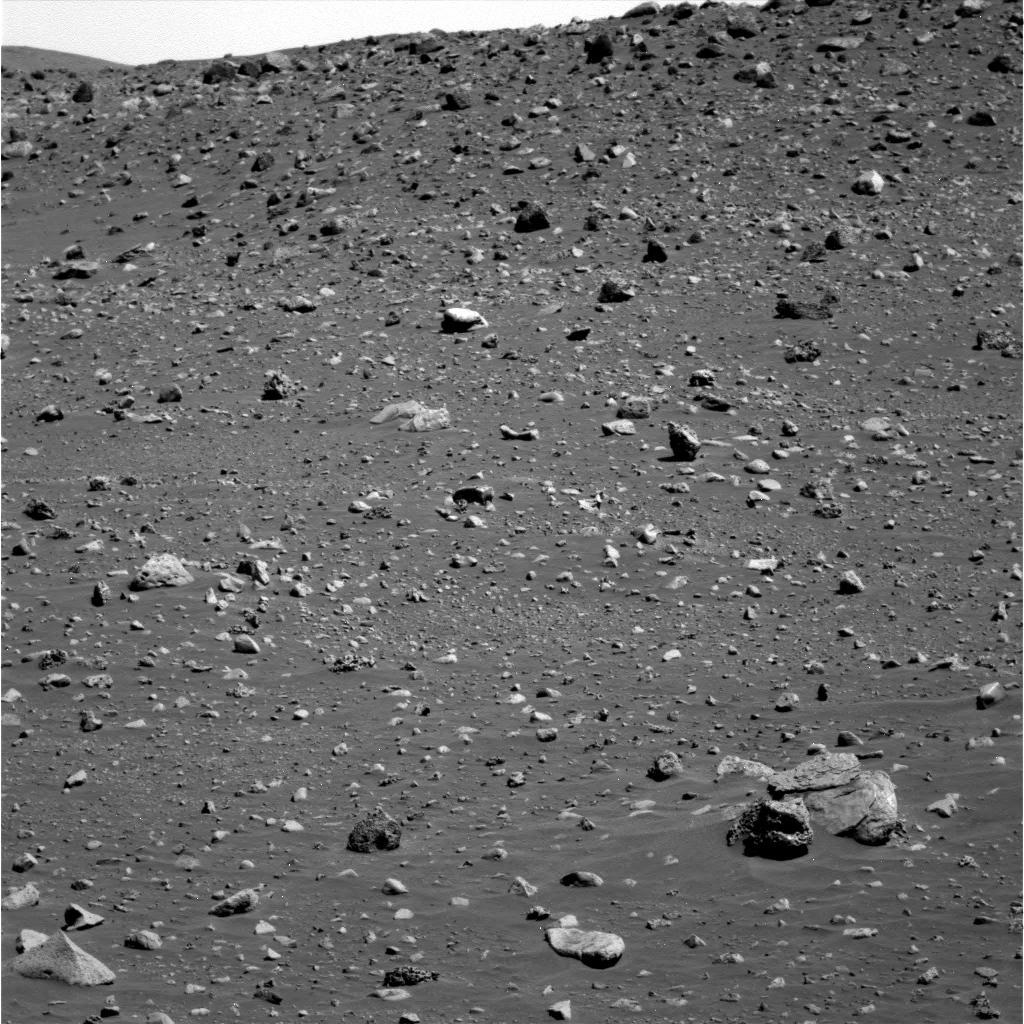
Terrain classes present: Gravel / Sand / Soil, Rock, Sky / Distant Mountains